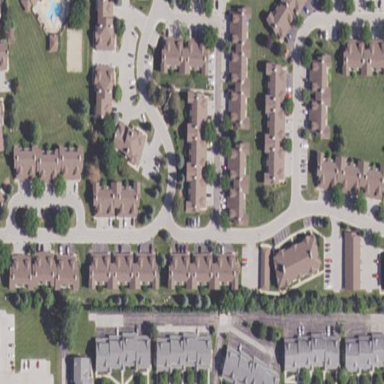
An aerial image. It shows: Residential area with apartments.